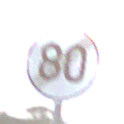
Verkehrszeichen: EndeGeschwindigkeit80
Umgebung: Outdoor, Nature
Tageszeit: SunriseSunset
Wetter: PartlyCloudy
Licht: Natural
Jahreszeit: NotSpecified
Kontrast: LowContrast